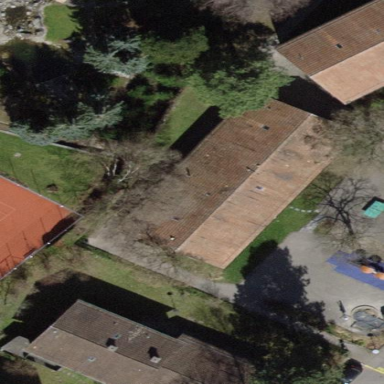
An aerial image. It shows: Kindergarten building.